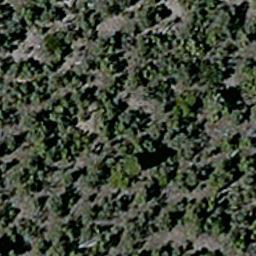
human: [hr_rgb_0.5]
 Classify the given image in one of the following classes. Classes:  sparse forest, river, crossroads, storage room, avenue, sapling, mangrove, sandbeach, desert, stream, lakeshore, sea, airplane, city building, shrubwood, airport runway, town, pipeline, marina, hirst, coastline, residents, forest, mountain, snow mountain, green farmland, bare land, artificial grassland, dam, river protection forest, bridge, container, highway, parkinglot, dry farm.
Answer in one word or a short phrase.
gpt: sparse forest